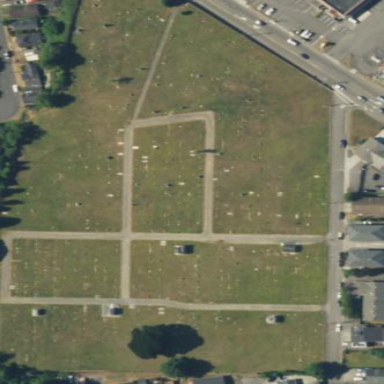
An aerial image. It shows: Cemetery.